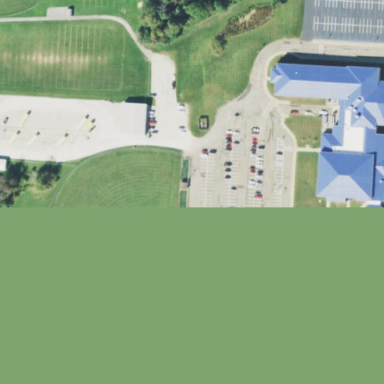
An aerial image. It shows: School.